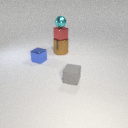
small gray rubber cube in front of large brown metal cylinder